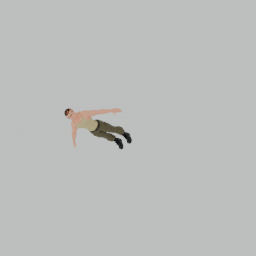
Label: people